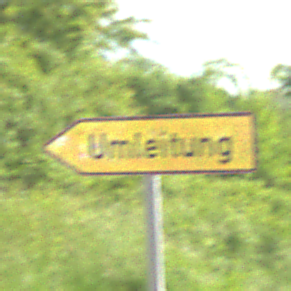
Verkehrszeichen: UmleitungswegweiserLinksweisend
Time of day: Midday
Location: Outdoor (RoadRail)
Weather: PartlyCloudy
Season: NotSpecified
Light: Natural